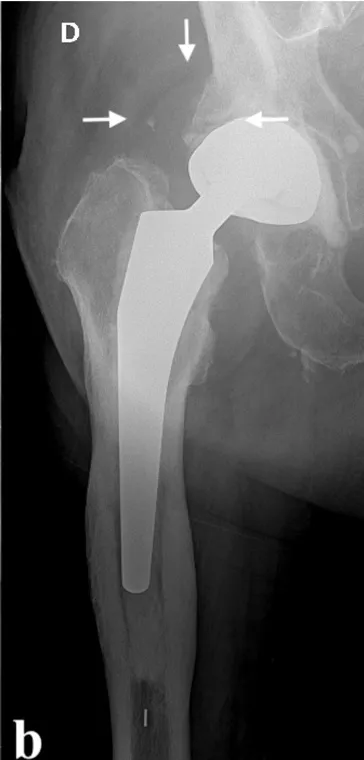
After. Closed reduction (the arrows point to the "bubble sign.
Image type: radiology (x_ray)